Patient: sex M, age 76
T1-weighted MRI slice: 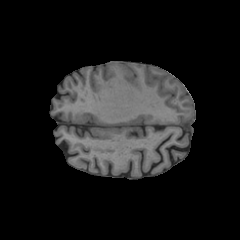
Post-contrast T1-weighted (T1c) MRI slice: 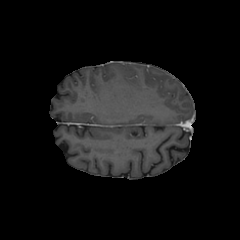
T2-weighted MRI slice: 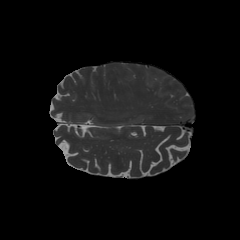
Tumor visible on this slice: no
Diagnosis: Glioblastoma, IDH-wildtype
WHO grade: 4